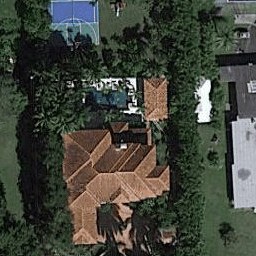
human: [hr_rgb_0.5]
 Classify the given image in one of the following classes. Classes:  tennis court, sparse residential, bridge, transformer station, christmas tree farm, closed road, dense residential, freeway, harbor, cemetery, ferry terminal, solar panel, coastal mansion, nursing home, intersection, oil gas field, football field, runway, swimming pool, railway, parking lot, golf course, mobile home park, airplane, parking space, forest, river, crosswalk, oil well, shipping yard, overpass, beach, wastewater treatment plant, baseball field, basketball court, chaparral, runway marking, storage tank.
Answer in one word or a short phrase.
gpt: coastal mansion